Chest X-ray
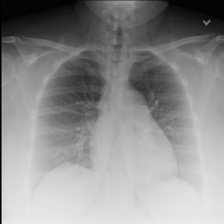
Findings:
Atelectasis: negative
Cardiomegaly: negative
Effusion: negative
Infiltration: negative
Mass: negative
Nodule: negative
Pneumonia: negative
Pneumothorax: negative
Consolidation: negative
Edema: negative
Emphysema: negative
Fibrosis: negative
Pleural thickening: negative
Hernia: negative